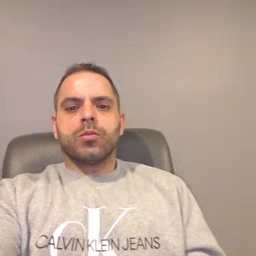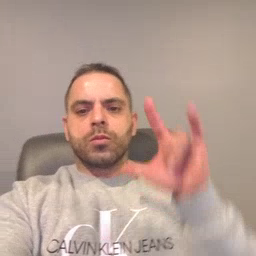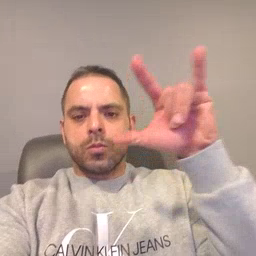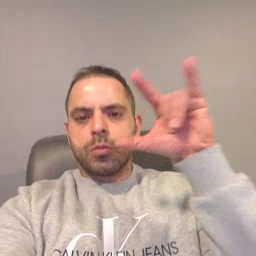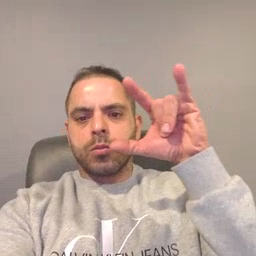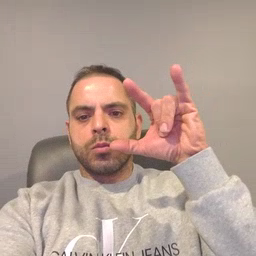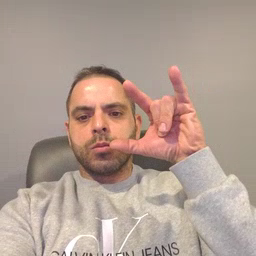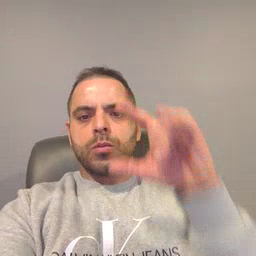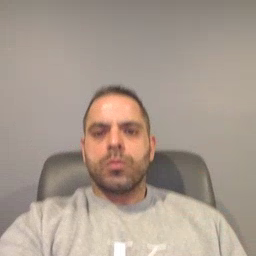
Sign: airplane